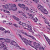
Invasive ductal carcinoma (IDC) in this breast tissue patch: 1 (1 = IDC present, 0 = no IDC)